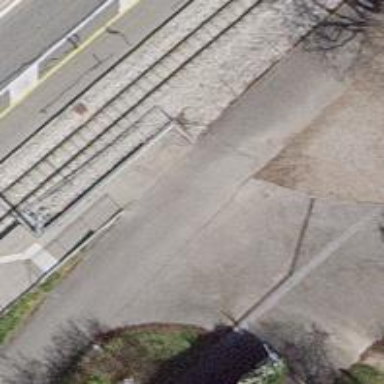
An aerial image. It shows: Concrete footway.